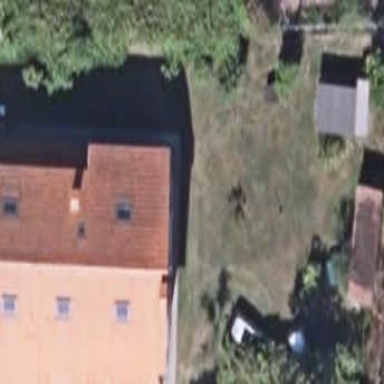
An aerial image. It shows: Simple house.